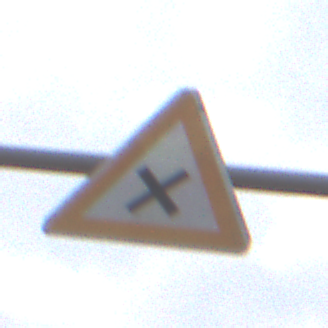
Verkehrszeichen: KreuzungOderEinmuendung
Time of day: Midday
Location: Outdoor (Suburban)
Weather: Overcast
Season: NotSpecified
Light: Natural